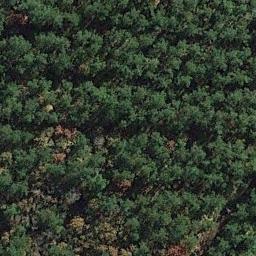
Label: forest